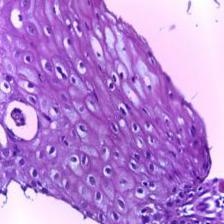
Diagnosis: Normal